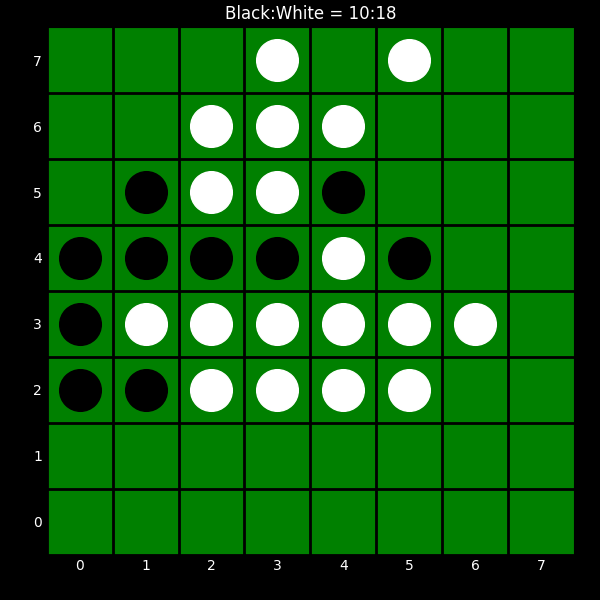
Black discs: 10
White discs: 18